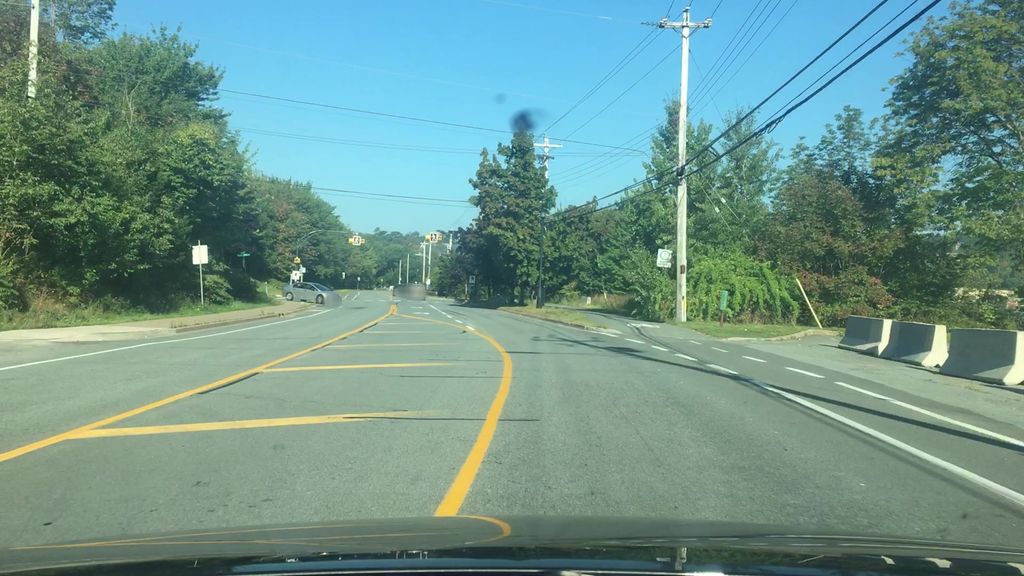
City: halifax